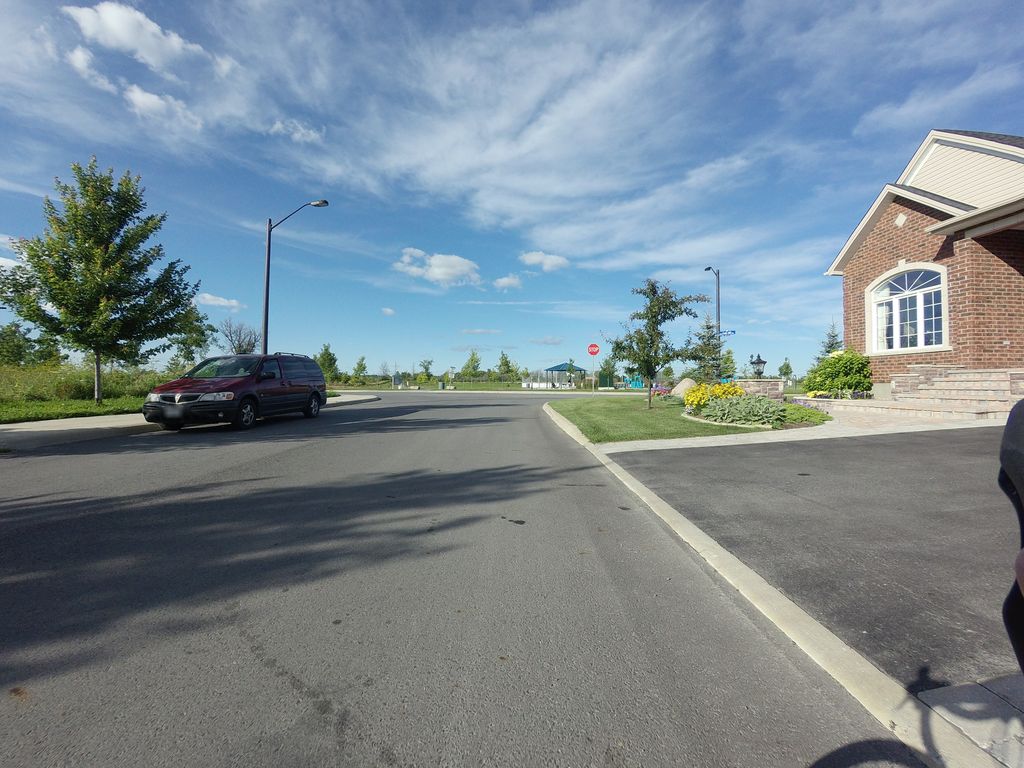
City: ottawa-gatineau